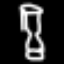
Label: hourglass